Question: I am drawing a simple graph using GNUPlot but output is not what I expected order.
Here is my script :
'''
set title 'cost function vs clusters'
set xlabel '#clusters'
set ylabel 'cost function'
set terminal postscript
set output '| ps2pdf - output.pdf'
plot filename using 1:2 title "x" with linesp
'''
Data on which I am plotting the data is :
'''
13 0.004945370902817711
8 0.06739505462909719
2 0.28378378378378377
17 0.004657849338700402
5 0.015181138585393904
20 0.0018401380103507763
'''
And here is my ouput :

I want points to be joined in sequential order of 'x'.
How I can achieve this?
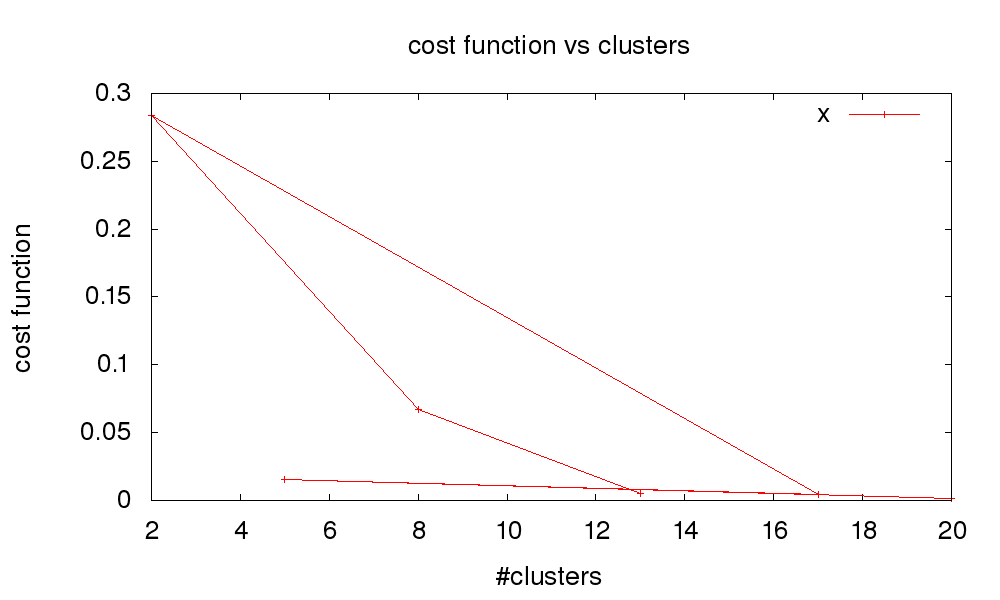
Answer: For the data you showed, you can use 'smooth unique'. This sorts the data and replaces the same x-values with a single point having the averaged y value. If you can be sure, that you'll never have two equal x-values, then you can use this:
'''
set title 'cost function vs clusters'
set xlabel '#clusters'
set ylabel 'cost function'
set terminal pdfcairo
set output 'output.pdf'
plot filename using 1:2 smooth unique title "x" with lp
'''
And call it with 'gnuplot -e 'filename="aboveFile"' plot.gpi'.
The other variant using 'sort' also works fine:
'''
plot '< sort -n '.filename using 1:2 title "x" with lp
'''